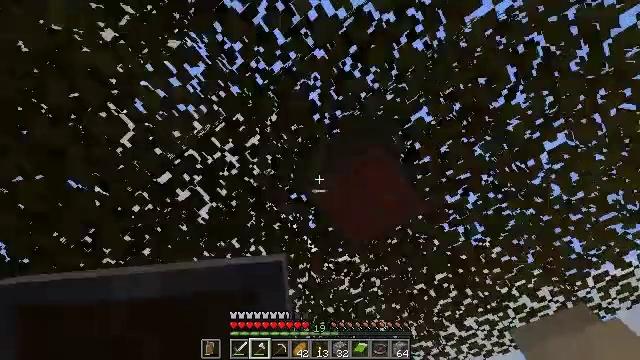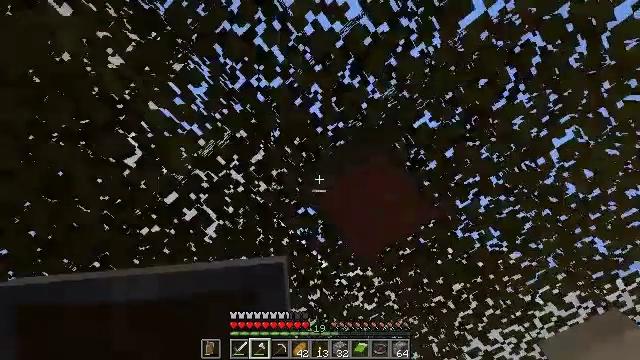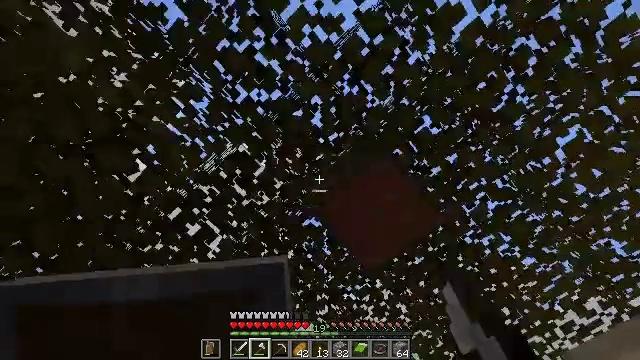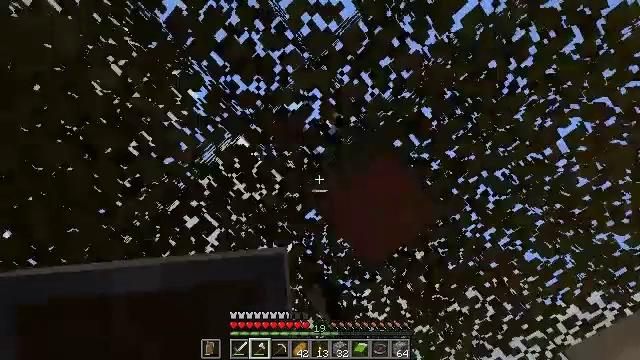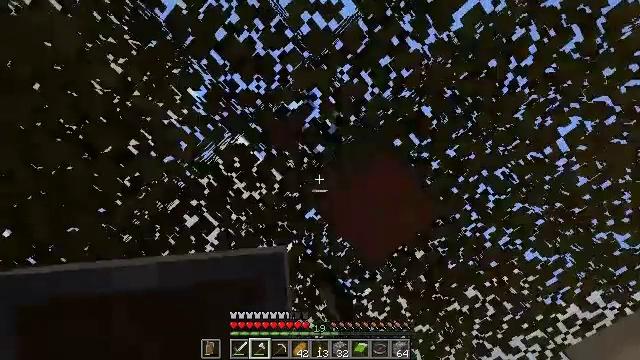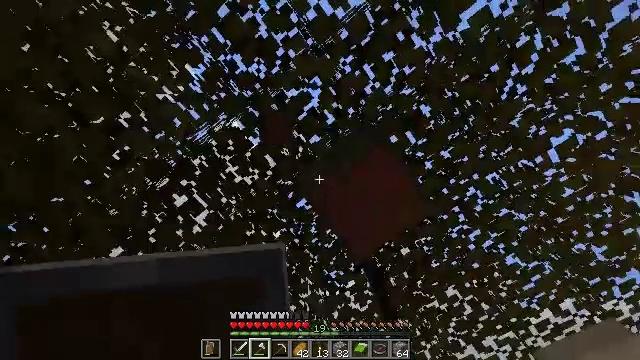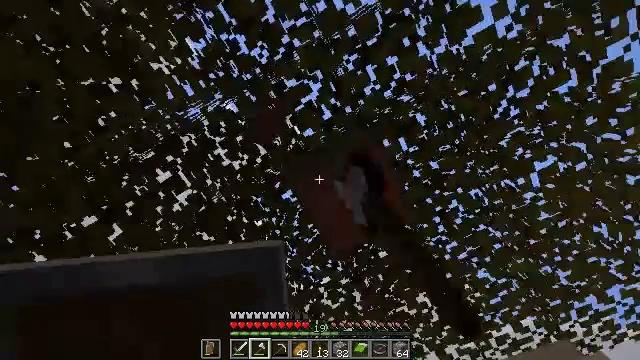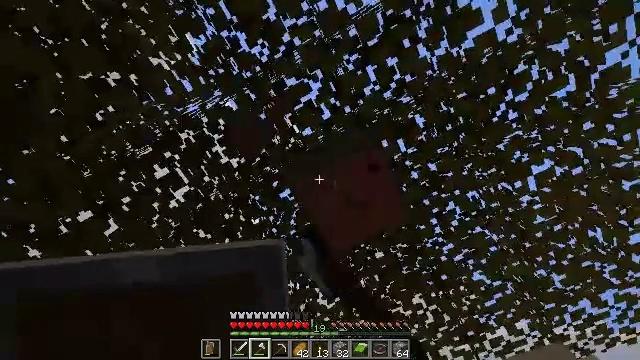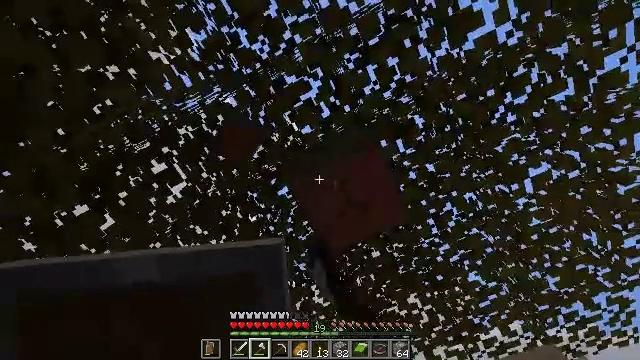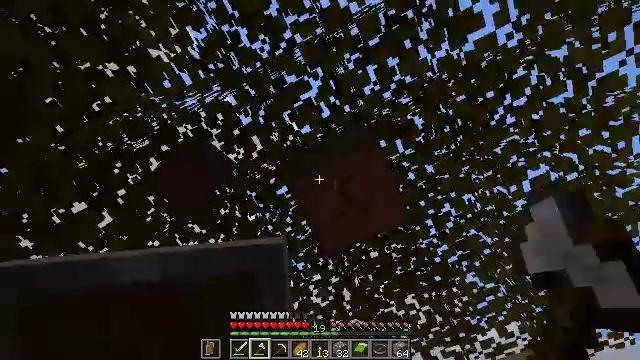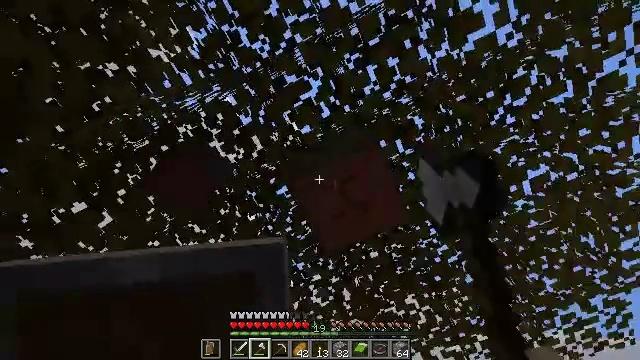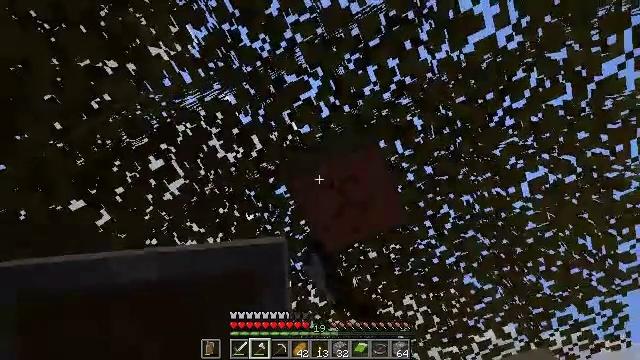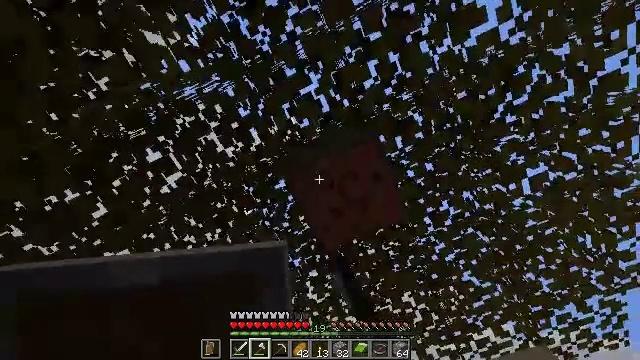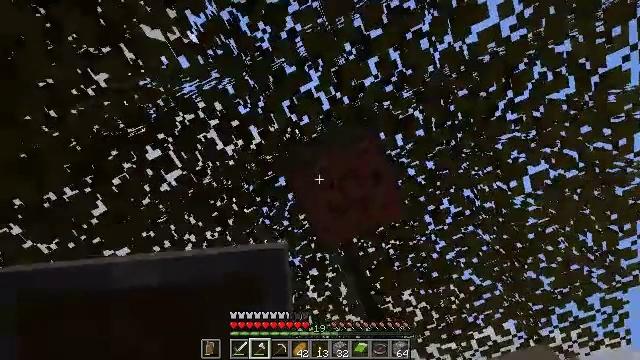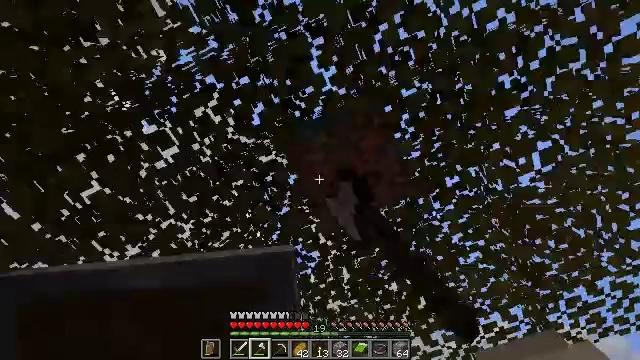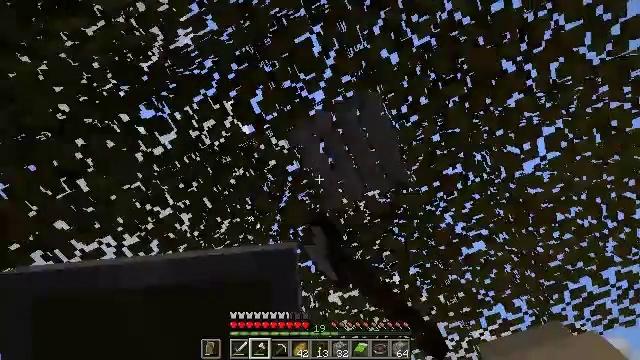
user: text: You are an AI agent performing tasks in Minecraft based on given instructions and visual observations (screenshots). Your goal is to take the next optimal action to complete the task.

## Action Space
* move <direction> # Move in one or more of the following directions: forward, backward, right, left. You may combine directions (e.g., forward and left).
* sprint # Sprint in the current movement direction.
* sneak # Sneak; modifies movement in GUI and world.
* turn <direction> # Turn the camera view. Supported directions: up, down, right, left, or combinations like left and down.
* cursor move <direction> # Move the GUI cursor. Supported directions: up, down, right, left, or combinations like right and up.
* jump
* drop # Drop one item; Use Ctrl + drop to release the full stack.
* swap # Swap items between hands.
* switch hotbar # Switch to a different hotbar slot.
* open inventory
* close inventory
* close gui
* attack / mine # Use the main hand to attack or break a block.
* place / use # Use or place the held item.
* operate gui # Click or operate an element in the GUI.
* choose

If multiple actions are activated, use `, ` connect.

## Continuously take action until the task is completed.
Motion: motion action
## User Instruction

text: Break the acacia log from the tree.
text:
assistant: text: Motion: turn left and up, attack / mine
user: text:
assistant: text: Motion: turn left and up, attack / mine
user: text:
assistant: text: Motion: attack / mine
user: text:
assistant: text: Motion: attack / mine
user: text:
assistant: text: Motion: turn right and down, attack / mine
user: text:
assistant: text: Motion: turn right, attack / mine
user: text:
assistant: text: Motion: turn right, attack / mine
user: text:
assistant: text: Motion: turn right, attack / mine
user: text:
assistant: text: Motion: attack / mine
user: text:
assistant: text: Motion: attack / mine
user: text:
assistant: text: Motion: attack / mine
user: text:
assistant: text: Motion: move forward, attack / mine
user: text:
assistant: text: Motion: move forward, attack / mine
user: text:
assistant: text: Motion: move forward, attack / mine
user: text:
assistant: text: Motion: move forward, attack / mine
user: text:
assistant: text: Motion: turn up, attack / mine
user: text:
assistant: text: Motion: turn right and up, attack / mine
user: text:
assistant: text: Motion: turn right and up, attack / mine
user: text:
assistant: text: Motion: turn right and up, attack / mine
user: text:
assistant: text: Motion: attack / mine
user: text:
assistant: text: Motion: attack / mine
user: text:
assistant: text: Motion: attack / mine
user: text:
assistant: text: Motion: attack / mine
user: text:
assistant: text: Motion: attack / mine
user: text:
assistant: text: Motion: no_op
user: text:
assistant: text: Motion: no_op
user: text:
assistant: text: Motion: no_op
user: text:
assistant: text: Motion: no_op
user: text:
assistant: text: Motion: no_op
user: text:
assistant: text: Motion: turn left